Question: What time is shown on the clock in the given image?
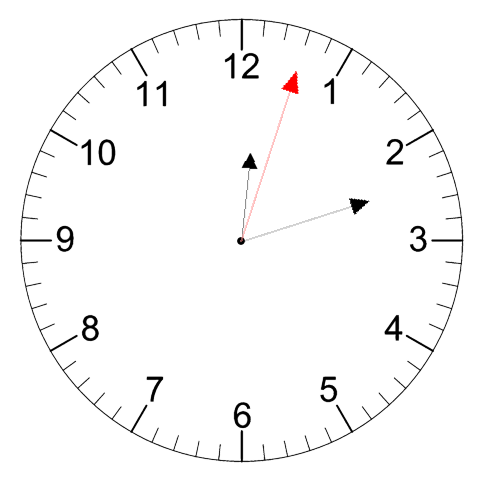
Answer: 12:12:03